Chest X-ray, AP view. Patient: 32 years old, sex F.
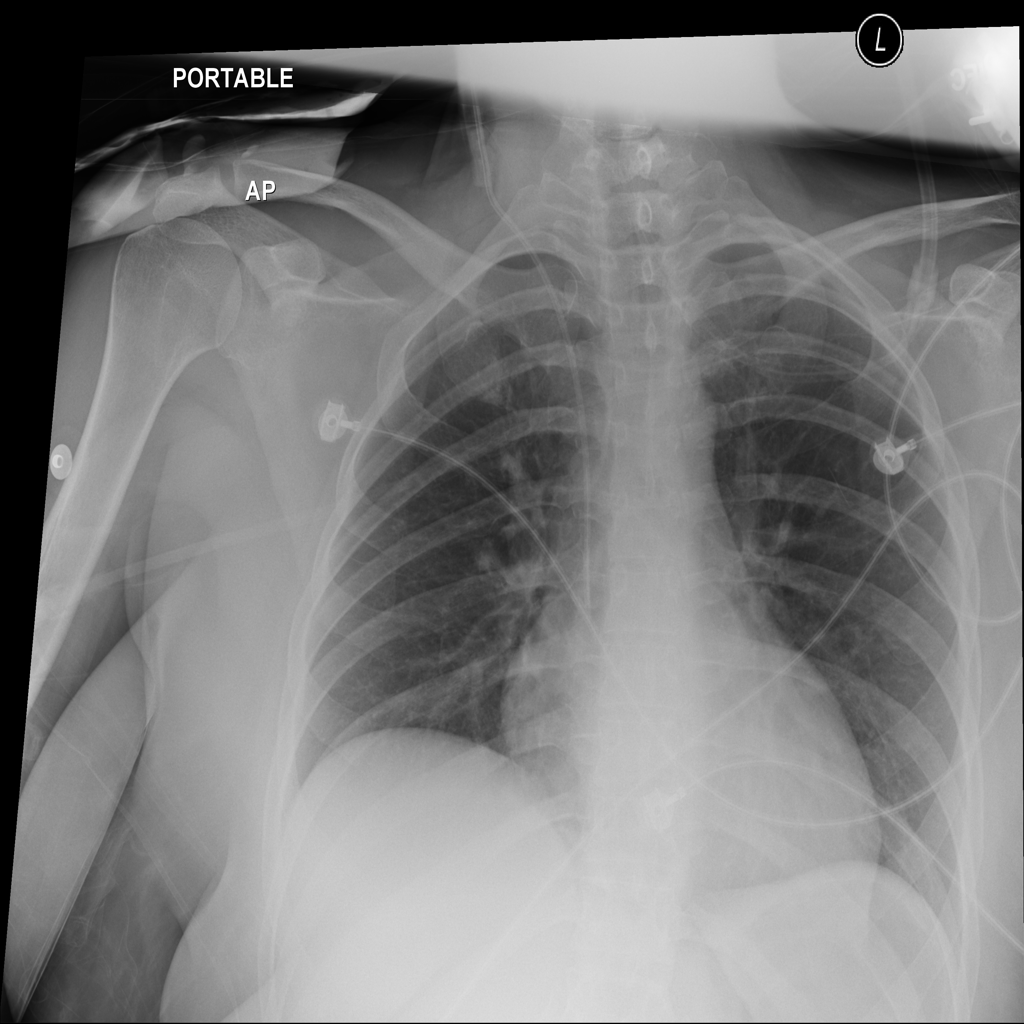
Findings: No Finding